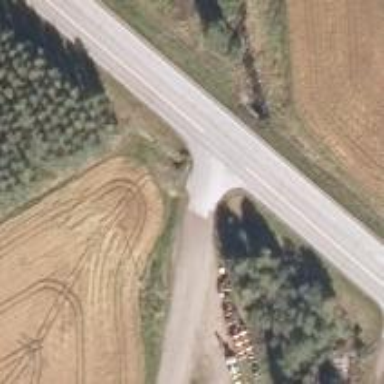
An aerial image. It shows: Culvert tunnel.